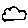
Label: cloud